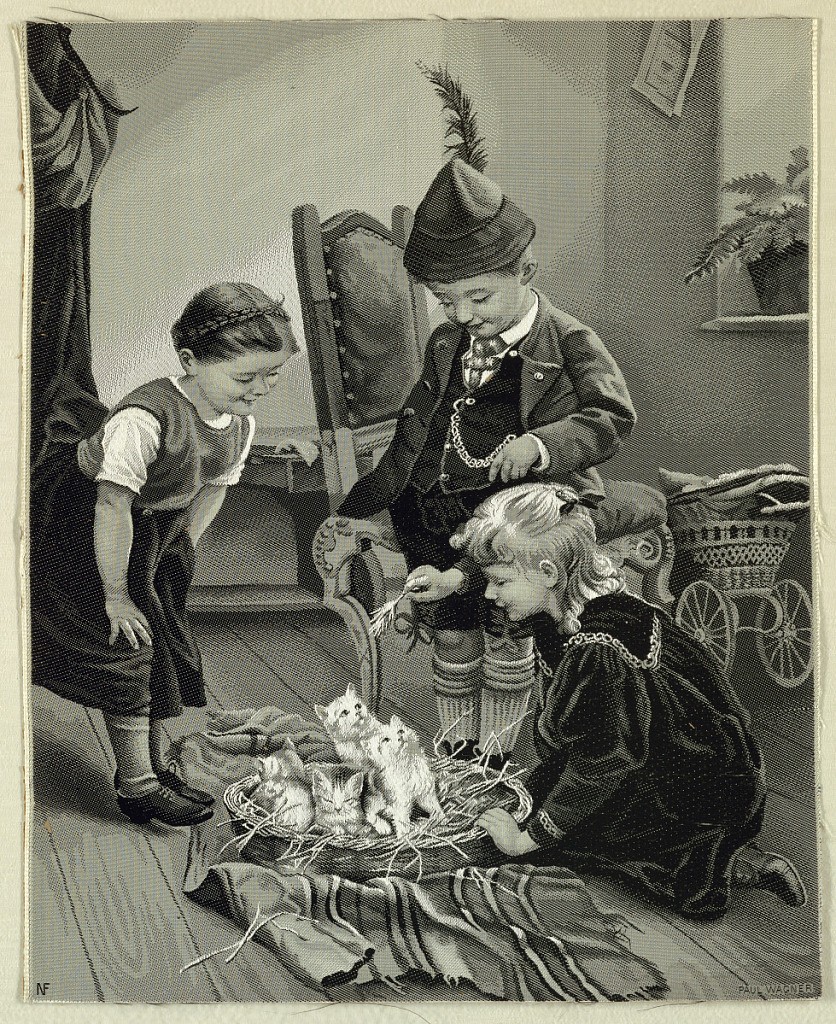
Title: Bons Amis
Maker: Neyret Freres, France, founded 1825
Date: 1880s
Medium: silk Technique: jacquard woven Label: jacquard woven silk
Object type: Picture
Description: Woven picture after a painting by Paul Hermann Wagner shows two little girls and a little boy in a Tyrolean cap around a basket of four kittens. Signer lower right corner; initials "NF" in lower left. Details in satin, weft floats, twill and fancy twill, and plain weave. Narrow satin selvedge on each vertical edge. Raw edge on top and bottom.